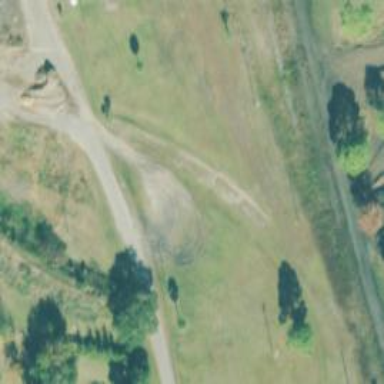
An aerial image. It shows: Abandoned railway spur.